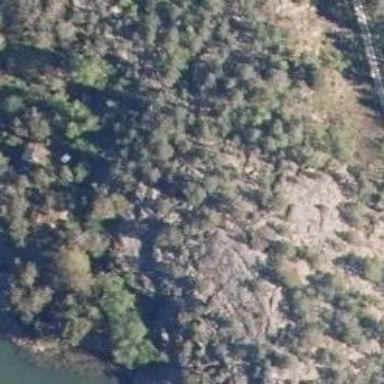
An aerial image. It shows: Natural cliff.